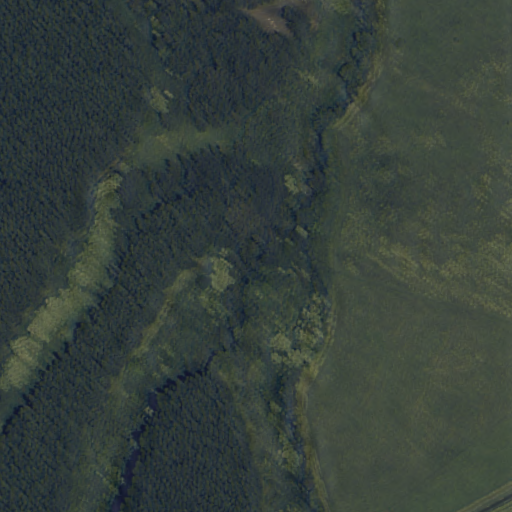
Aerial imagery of valley in Hawaii named Mānienie Gulch containing only unknown